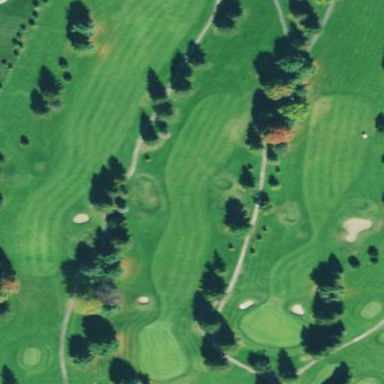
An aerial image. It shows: Scenic golf fairway.